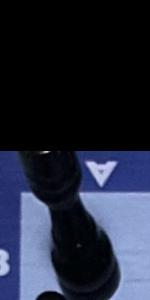
Label: Rook_Black